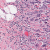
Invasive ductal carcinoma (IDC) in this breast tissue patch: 1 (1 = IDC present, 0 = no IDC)